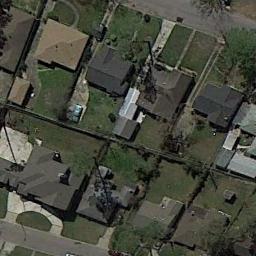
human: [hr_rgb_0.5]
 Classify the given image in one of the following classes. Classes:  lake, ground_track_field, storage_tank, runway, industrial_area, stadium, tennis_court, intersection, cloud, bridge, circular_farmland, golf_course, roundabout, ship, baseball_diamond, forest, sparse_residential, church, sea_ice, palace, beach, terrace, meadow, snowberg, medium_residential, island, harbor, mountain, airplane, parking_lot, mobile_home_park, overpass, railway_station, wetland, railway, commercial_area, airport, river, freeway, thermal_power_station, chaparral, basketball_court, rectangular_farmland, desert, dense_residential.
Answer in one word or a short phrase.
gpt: medium_residential